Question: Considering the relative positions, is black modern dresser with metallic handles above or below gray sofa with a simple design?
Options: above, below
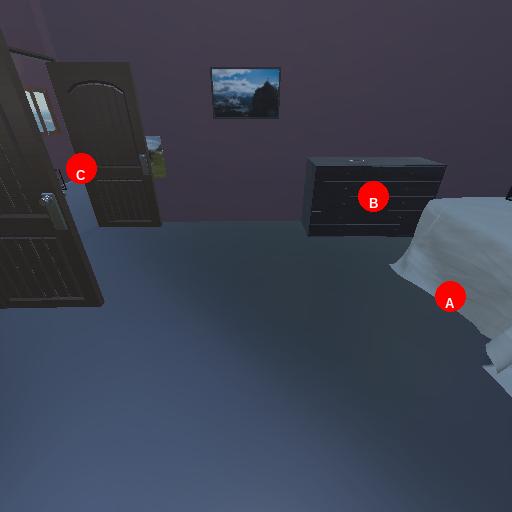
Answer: above